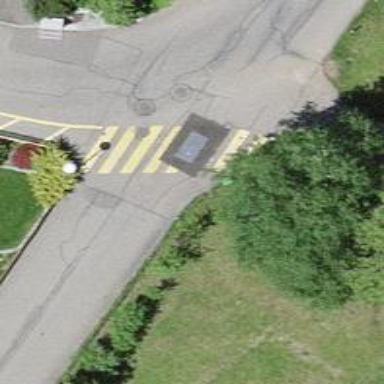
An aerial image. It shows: Uncontrolled zebra crossing on the road.